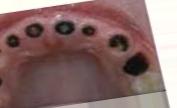
Condition: Caries